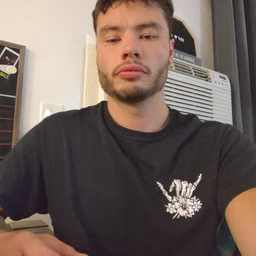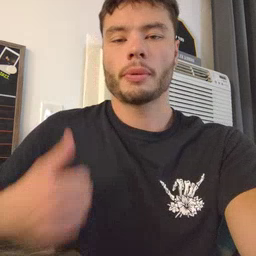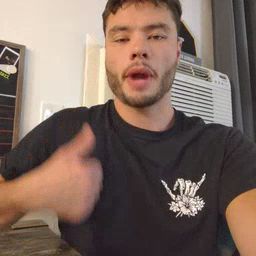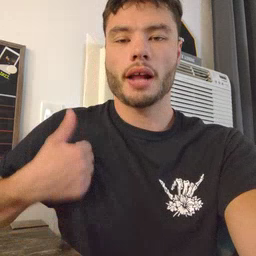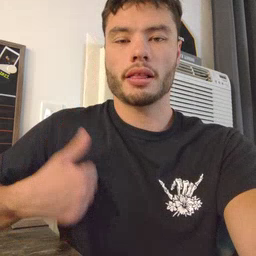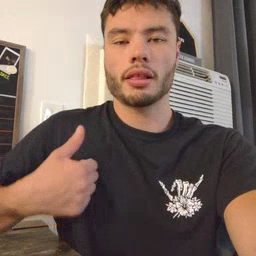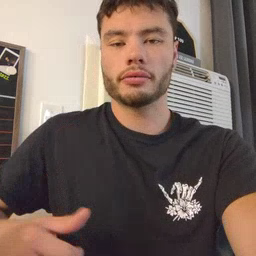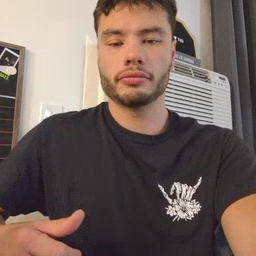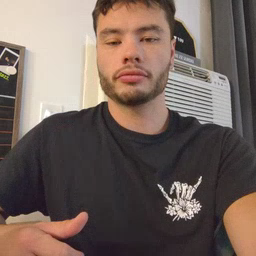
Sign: bath